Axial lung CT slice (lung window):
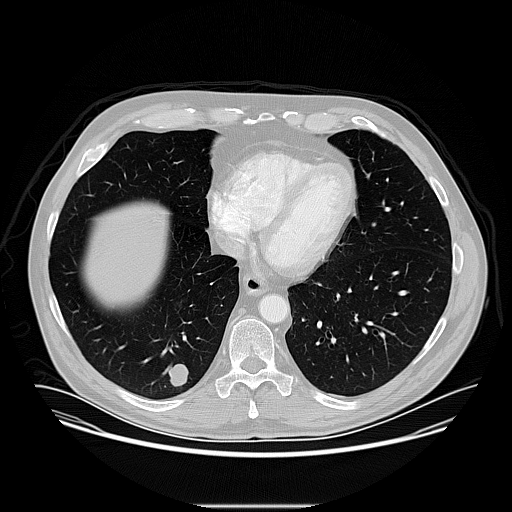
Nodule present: yes
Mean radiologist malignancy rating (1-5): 4